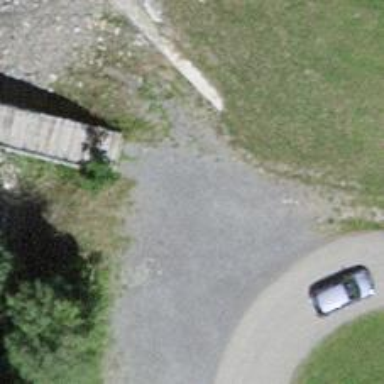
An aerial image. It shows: Unpaved service road.